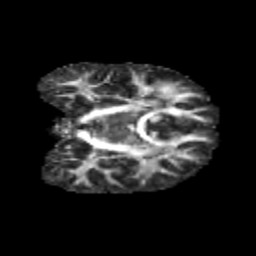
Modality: FA
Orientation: coronal
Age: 12
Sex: male
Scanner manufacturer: siemens
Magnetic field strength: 3 T
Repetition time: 3.8 s
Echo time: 0.07 s